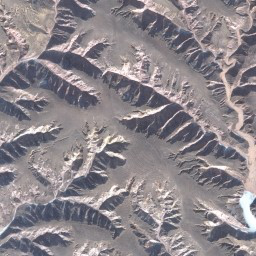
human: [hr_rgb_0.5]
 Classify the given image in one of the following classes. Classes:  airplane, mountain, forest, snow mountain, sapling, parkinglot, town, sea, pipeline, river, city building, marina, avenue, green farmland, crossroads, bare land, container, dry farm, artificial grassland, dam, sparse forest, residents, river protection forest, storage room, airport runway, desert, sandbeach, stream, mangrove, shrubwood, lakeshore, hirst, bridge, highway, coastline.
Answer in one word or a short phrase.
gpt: mountain